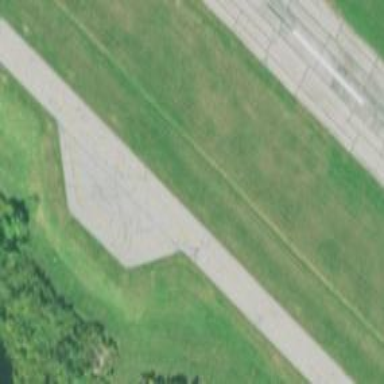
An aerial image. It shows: View of taxiway at the airport.